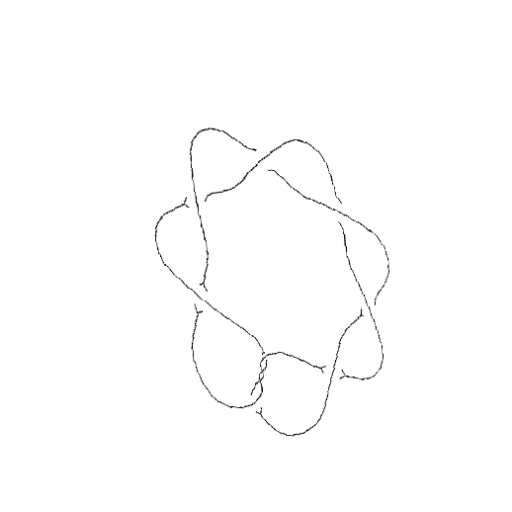
Crossing number: 10